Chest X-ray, PA view. Patient: 58 years old, sex F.
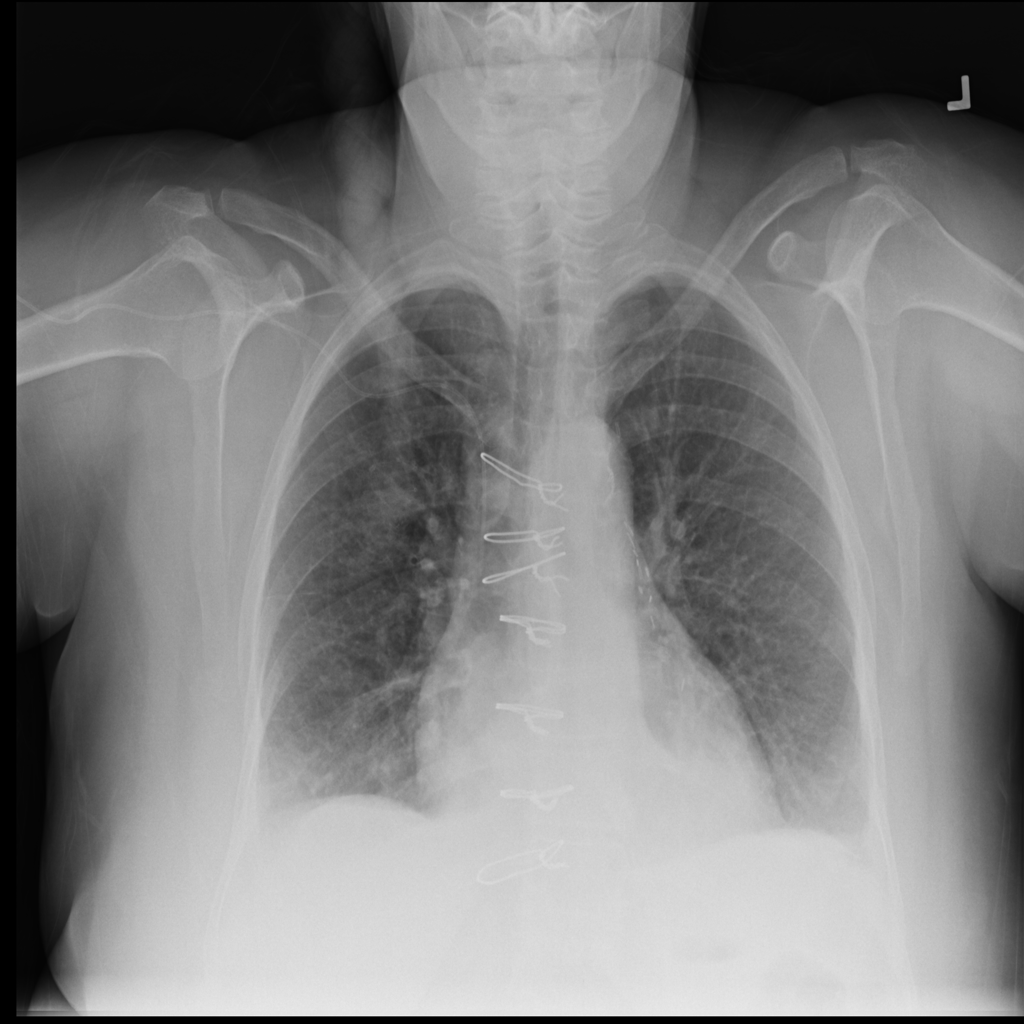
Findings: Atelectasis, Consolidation